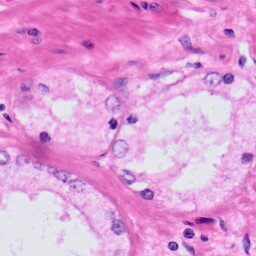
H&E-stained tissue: Prostate